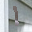
Label: 1